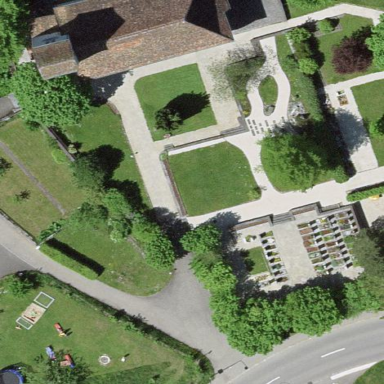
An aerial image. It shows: Graveyard.